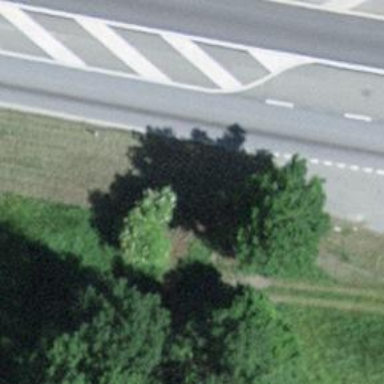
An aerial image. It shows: Wayside cross with historic significance.